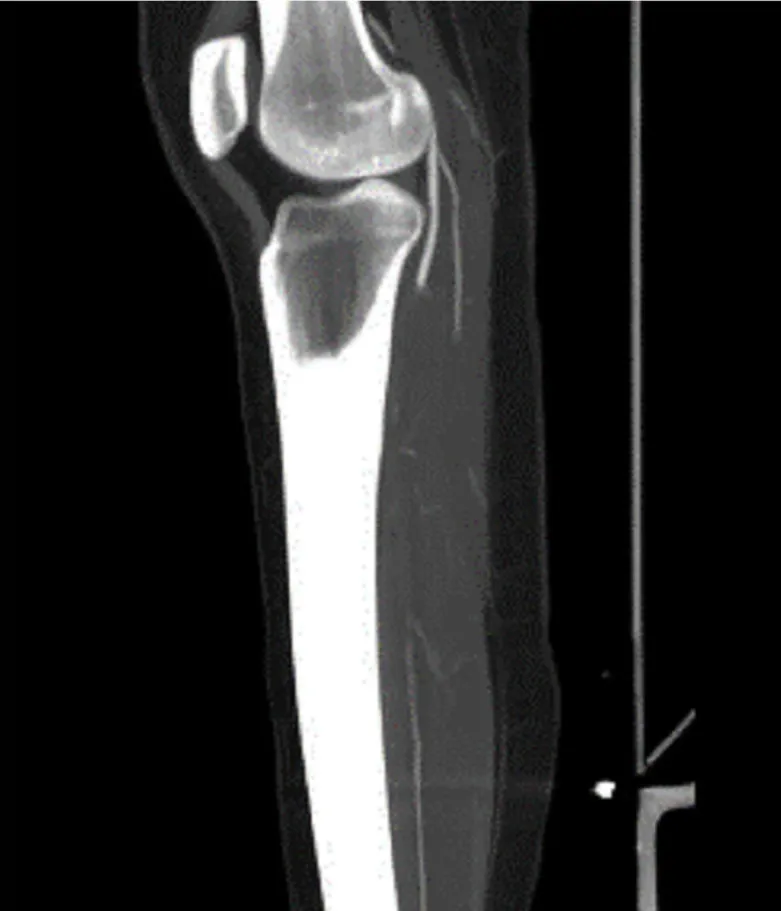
shows thrombosis of the popliteal artery.
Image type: radiology (ct)